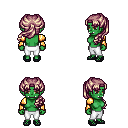
a pixel art fantasy rpg character, female body template, orc, green skin, gold arm armor, white pants, white blonde princess hairstyle, ghillies, four views (front, back, left, right), 2x2 character sprite sheet, small pixel art, hard edges, no anti-aliasing